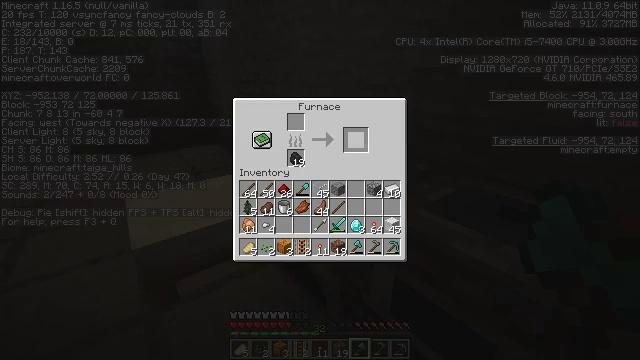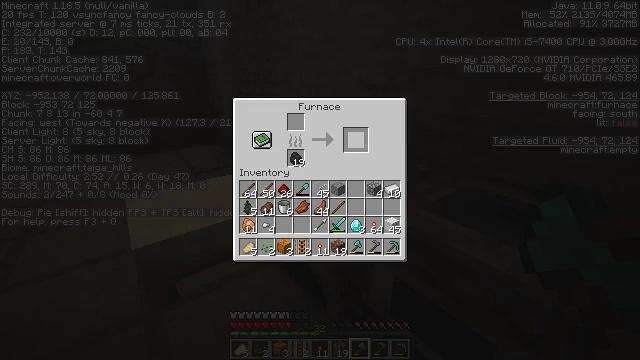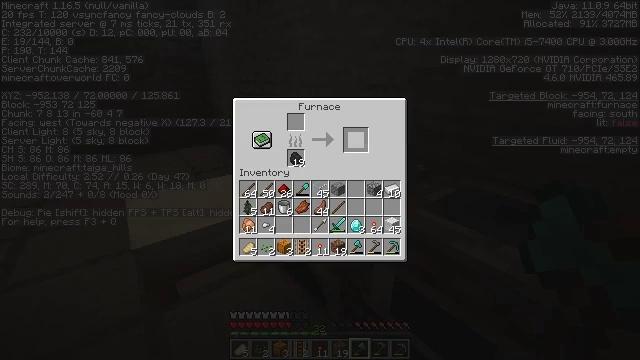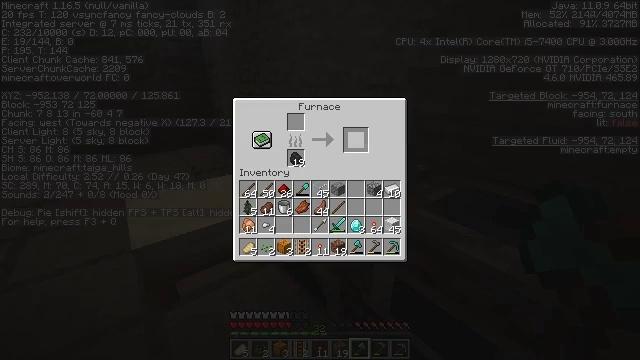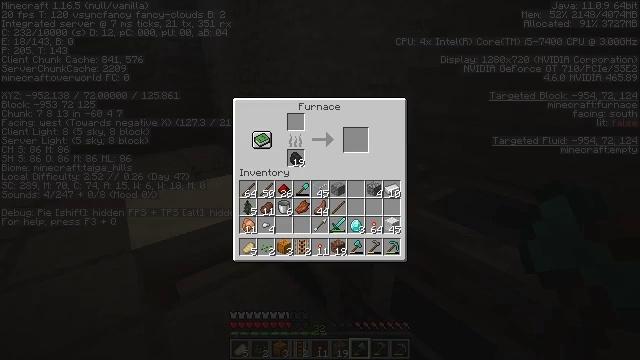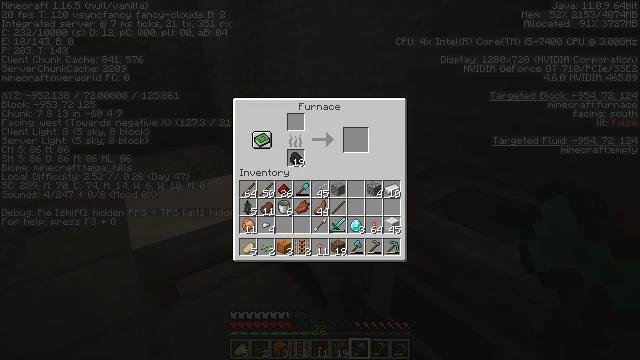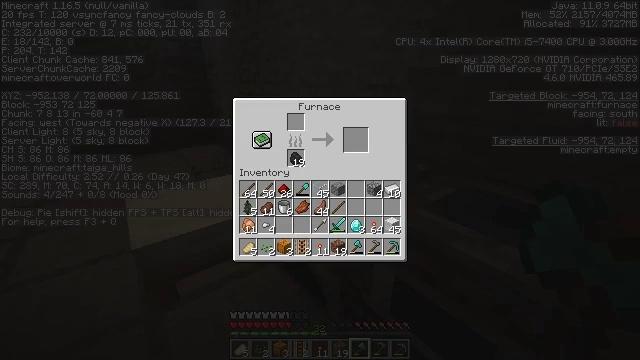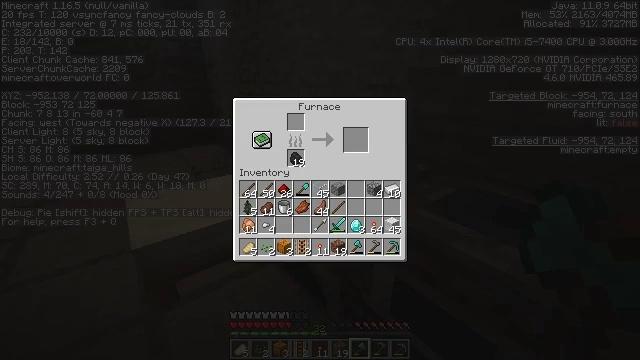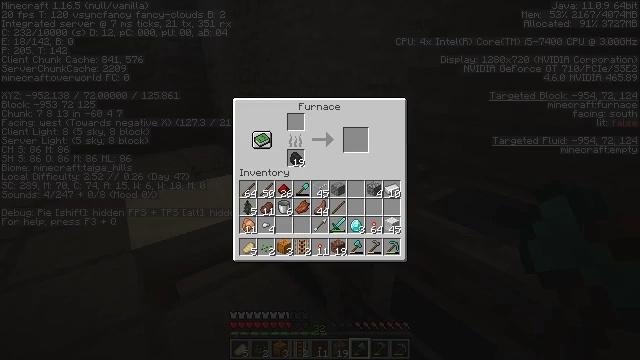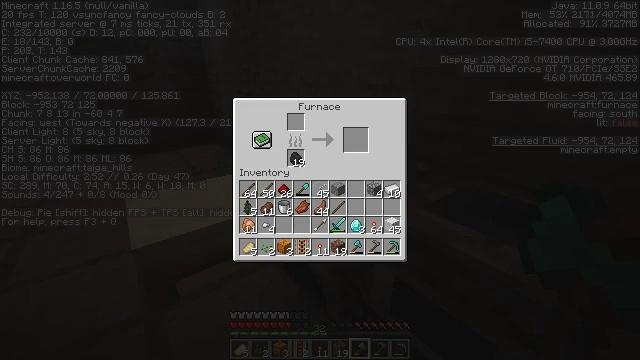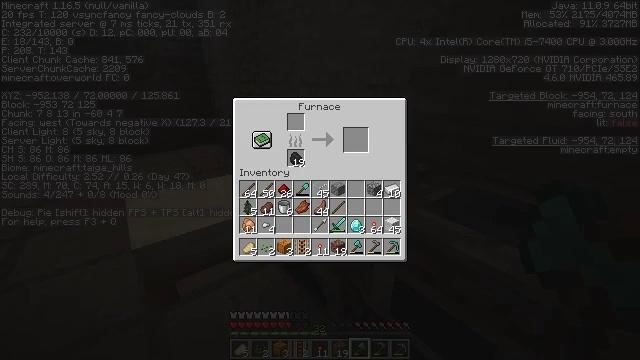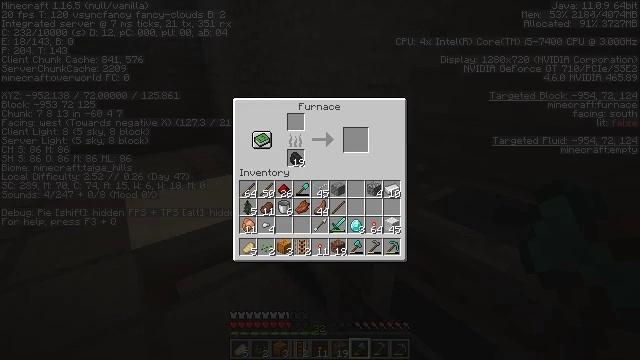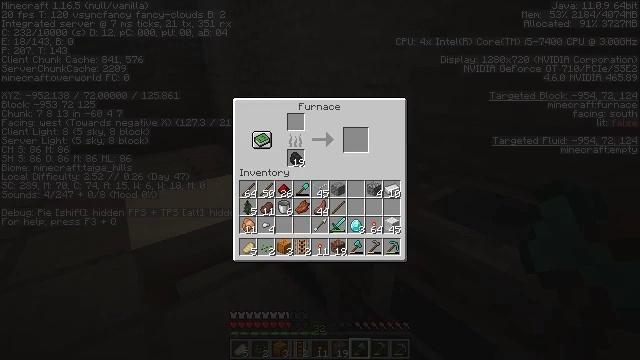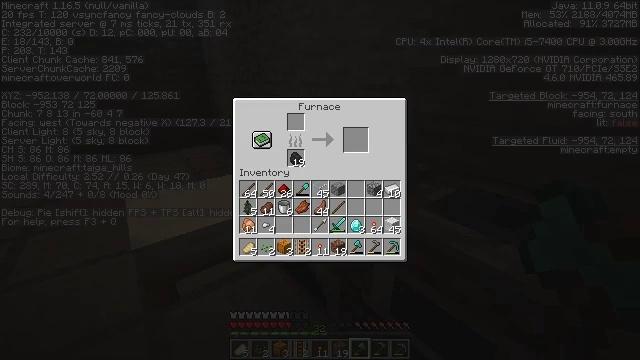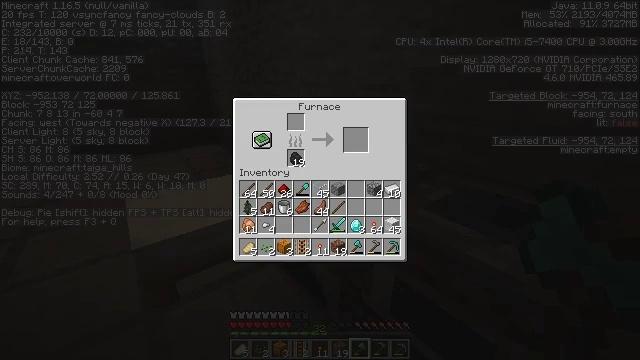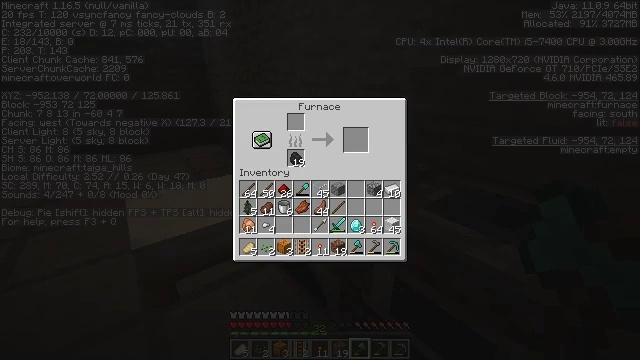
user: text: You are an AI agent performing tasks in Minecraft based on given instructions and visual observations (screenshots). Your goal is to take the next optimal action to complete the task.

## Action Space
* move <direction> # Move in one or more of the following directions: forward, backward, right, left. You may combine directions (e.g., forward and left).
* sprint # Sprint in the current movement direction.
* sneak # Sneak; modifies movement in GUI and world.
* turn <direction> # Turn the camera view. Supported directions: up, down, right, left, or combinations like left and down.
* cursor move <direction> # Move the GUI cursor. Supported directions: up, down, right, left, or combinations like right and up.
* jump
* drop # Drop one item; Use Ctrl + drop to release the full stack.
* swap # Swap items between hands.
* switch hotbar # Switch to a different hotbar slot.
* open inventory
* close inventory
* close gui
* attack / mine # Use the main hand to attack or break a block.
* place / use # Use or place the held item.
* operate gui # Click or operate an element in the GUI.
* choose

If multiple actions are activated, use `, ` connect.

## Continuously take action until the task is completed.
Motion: motion action
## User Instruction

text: Use the crafting table to make a minecart.
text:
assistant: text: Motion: sneak
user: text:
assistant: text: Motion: sneak
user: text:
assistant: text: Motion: sneak
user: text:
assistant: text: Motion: sneak
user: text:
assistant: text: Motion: sneak
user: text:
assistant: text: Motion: no_op
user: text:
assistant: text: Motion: no_op
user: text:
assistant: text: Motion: no_op
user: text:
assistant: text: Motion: no_op
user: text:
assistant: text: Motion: no_op
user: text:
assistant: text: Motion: no_op
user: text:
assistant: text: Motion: no_op
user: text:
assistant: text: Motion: no_op
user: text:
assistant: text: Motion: no_op
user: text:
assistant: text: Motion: no_op
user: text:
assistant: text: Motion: no_op
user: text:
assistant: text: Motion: no_op
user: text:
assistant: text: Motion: no_op
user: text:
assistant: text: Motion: no_op
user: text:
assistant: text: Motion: no_op
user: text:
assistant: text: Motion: no_op
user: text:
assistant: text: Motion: no_op
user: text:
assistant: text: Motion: no_op
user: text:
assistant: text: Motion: no_op
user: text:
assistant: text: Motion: no_op
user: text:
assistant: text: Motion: no_op
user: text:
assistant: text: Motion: no_op
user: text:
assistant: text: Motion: no_op
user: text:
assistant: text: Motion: no_op
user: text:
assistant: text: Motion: no_op